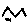
Label: zigzag